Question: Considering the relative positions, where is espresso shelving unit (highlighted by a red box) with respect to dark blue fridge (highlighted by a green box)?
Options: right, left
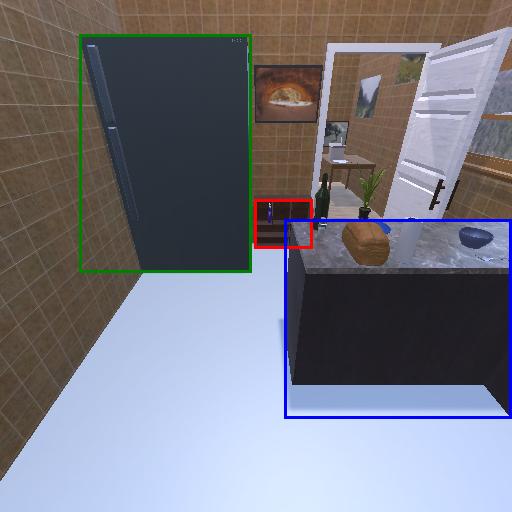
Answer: right